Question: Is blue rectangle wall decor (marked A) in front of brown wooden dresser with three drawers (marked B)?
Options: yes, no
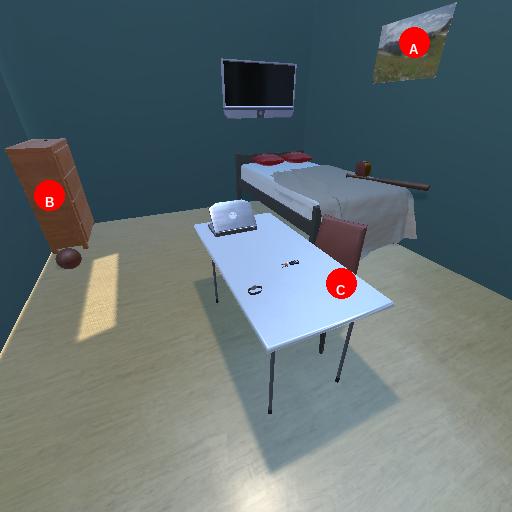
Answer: yes